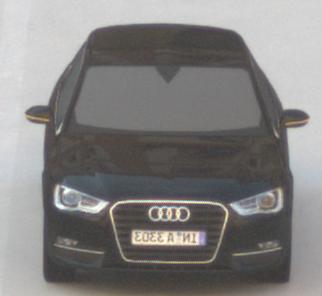
Make: Audi
Model: A3 1.2 TFSI
Detailed model: A3 (8V)
Model produced from: 2013/02
Model produced until: 2014/05
Doors: 3
Color: black
Road condition: dry road
Daytime: morning or afternoon
Contrast: low contrast